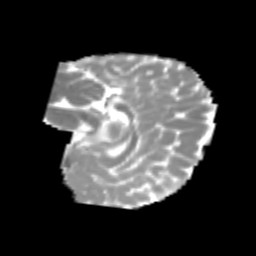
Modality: MD
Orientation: sagittal
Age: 6
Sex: male
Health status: healthy